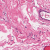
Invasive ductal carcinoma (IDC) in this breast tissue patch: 0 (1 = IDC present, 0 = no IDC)